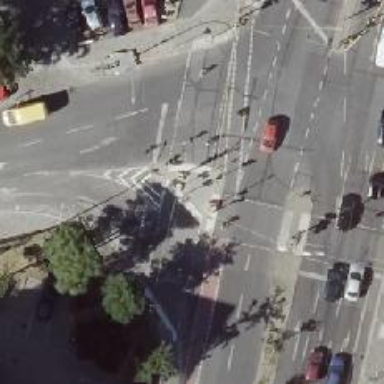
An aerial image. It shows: Footway crossing equipped with traffic signals.